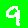
Digit: 9